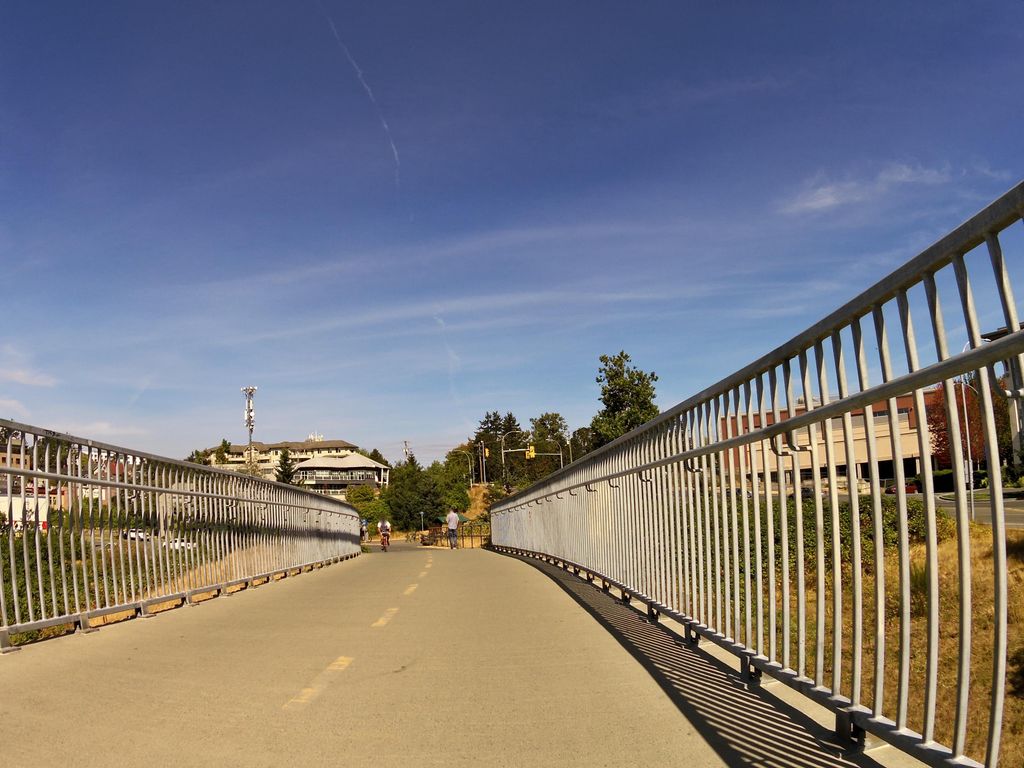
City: victoria